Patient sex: F
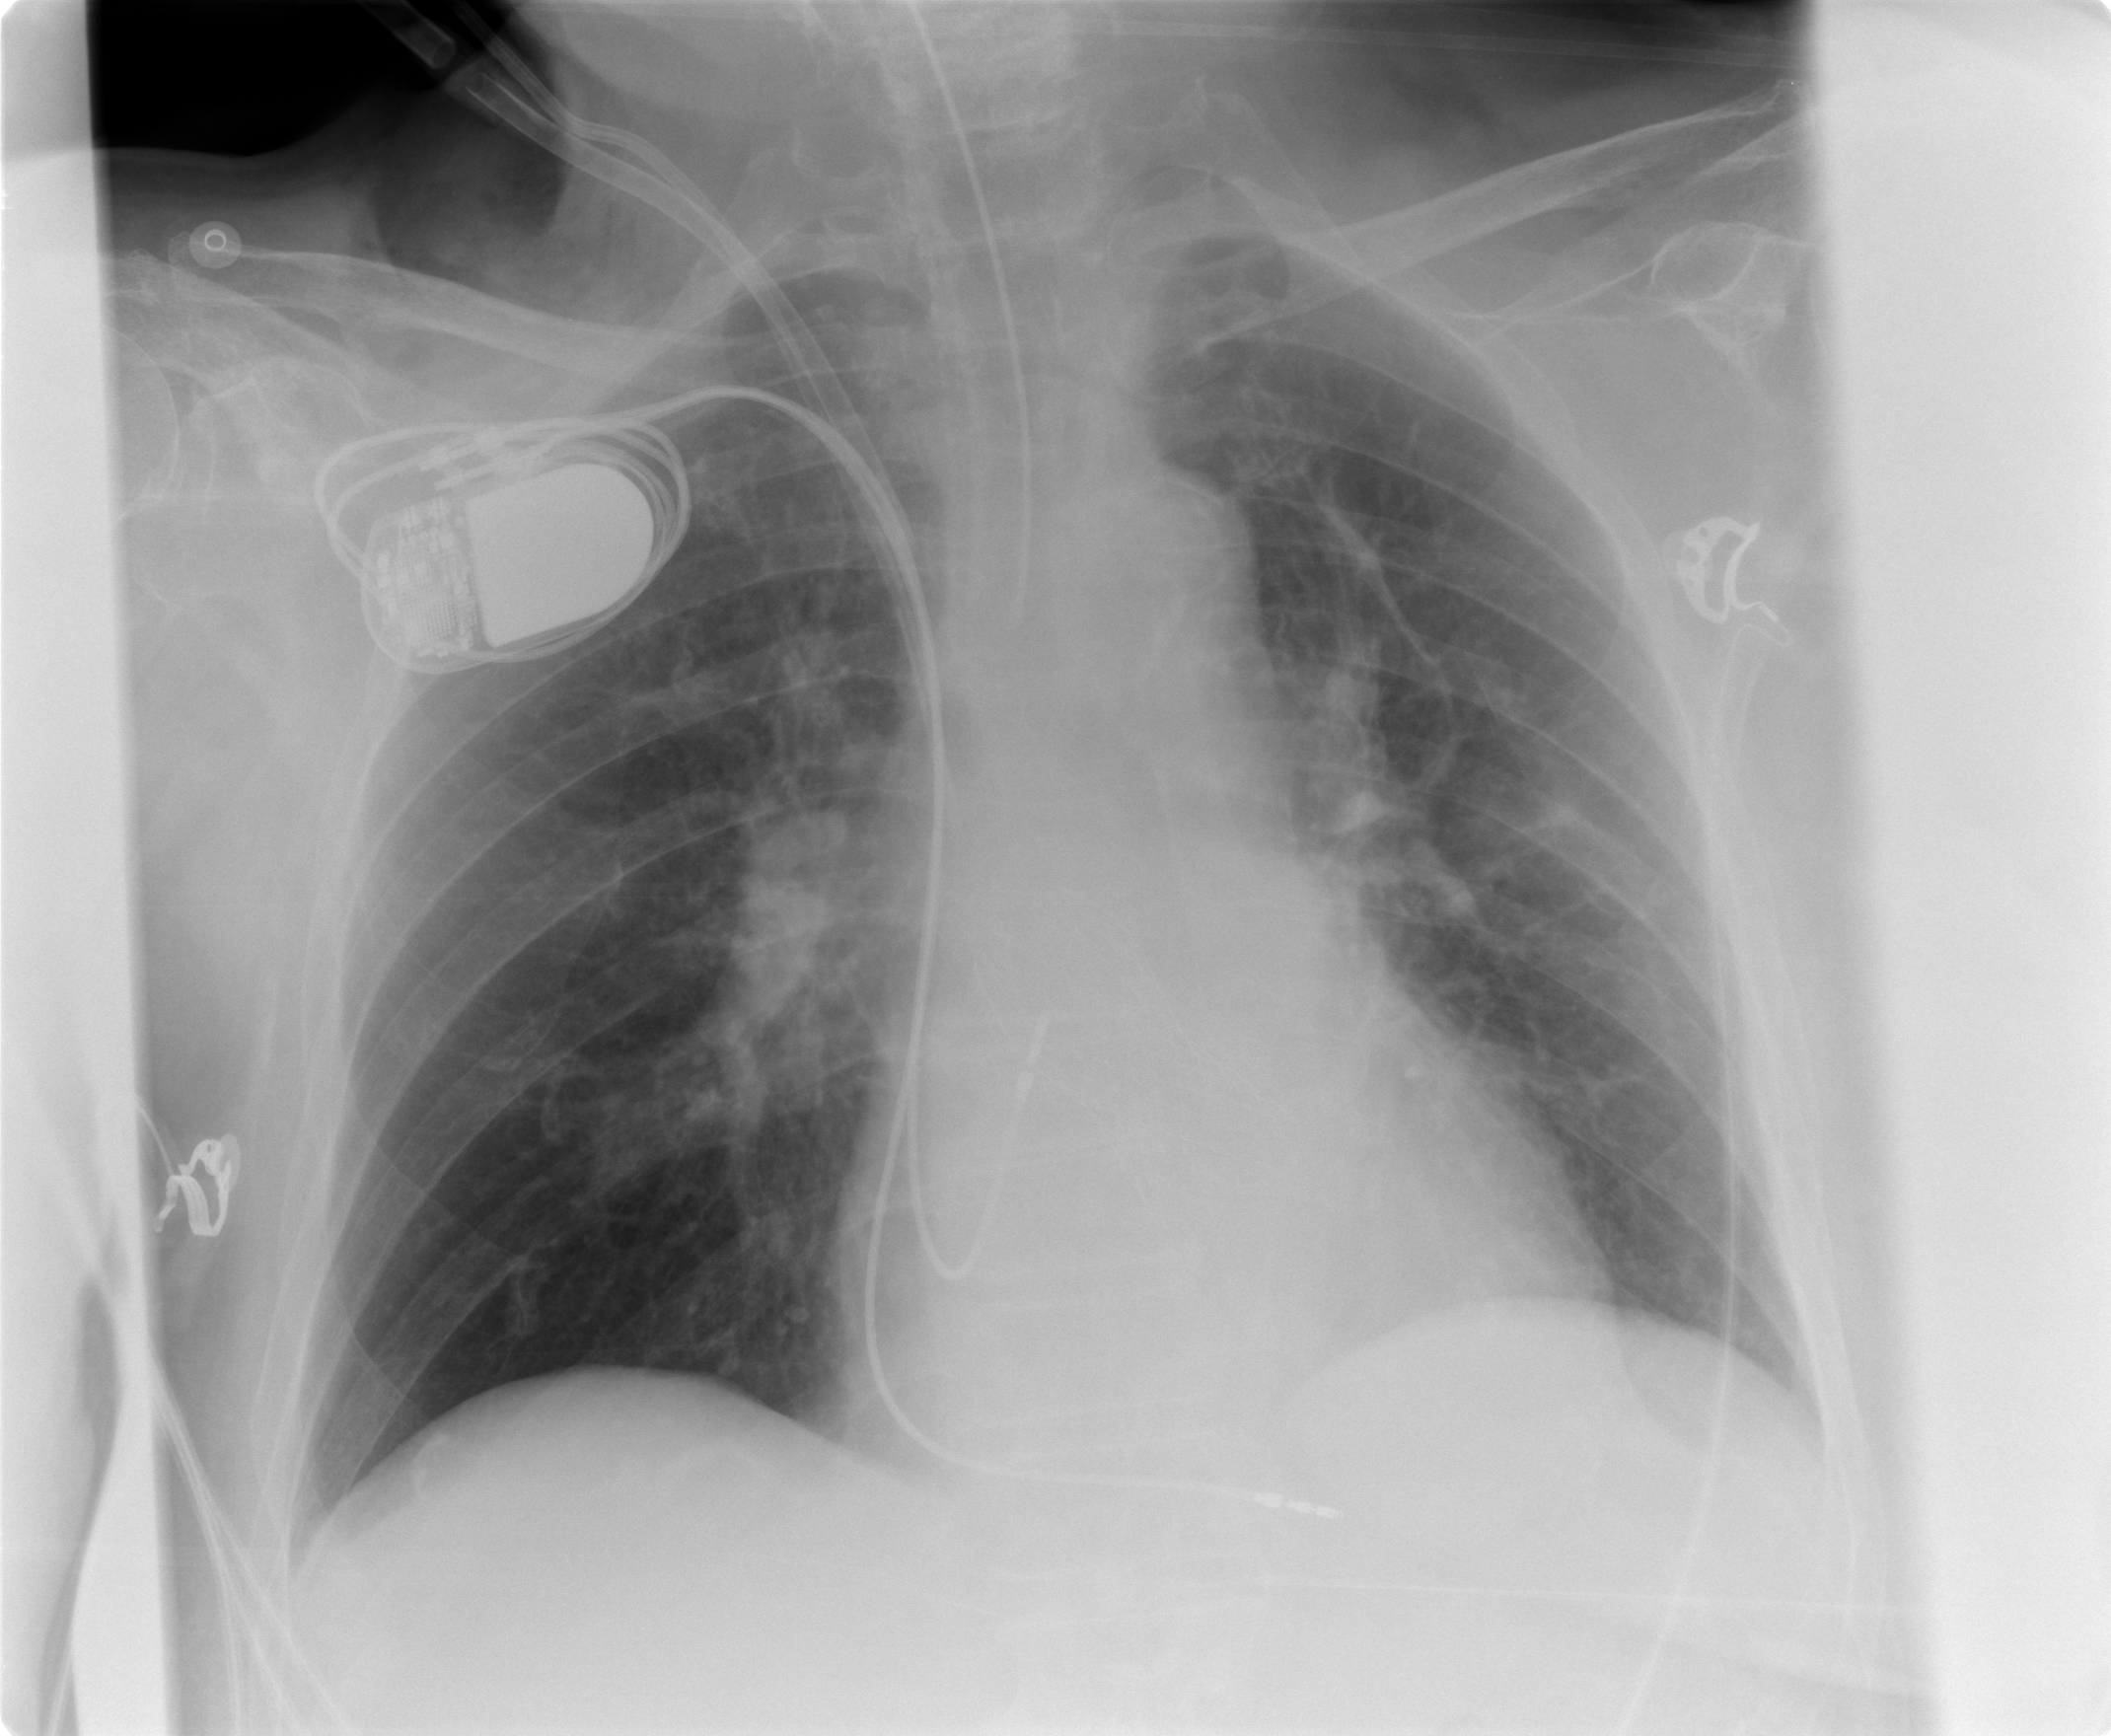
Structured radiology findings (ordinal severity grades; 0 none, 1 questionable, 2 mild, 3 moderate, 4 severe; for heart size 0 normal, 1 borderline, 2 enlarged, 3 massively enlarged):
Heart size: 0
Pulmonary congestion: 2
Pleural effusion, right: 0
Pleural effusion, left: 0
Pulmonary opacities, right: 0
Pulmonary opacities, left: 0
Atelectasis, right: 0
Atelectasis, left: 2